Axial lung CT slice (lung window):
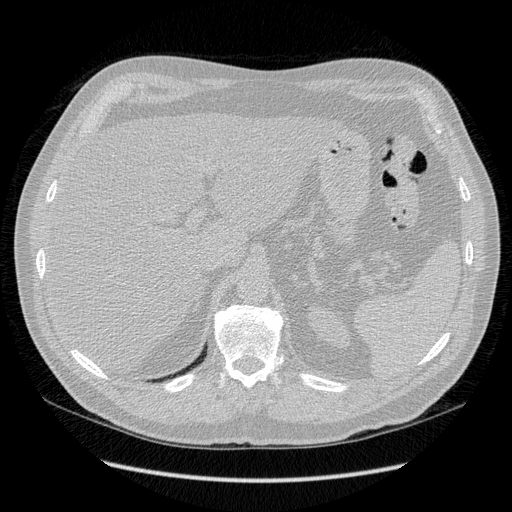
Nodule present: no